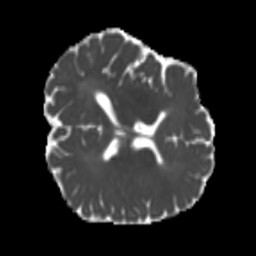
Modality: MD
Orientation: axial
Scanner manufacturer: siemens
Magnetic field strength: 3 T
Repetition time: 4 s
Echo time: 0.0594 s